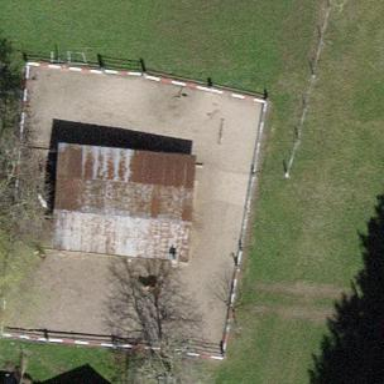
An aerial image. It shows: Shed building.